Question: I am trying to get the local datetime with reference to UTC time gap and I am executing this code below.
'''
var dtString =DateTime.UtcNow.ToString(@"yyyy-MM-ddTHH\:mm\:ss.fzzz");
'''
but every time it return me an exception as

Why this exception is there, how to get this fixed?
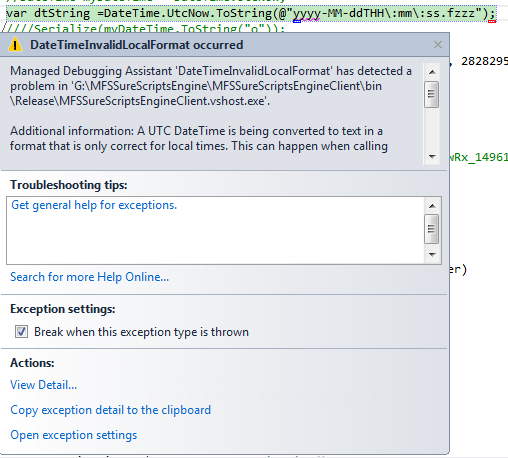
Answer: The 'z' format specifier is used to show the offset between local time and UTC time.
It does not make sense to use it with the UTC time (since it is always 0). That is why you get a warning (thanks to @HansPassant for this remark).
You can either:
Want to print the local time and the offset to the UTC ():
'''
var dtString = DateTime.Now.ToString(@"yyyy-MM-ddTHH\:mm\:ss.f zzz");
'''
Or want to print the UTC time and the local time zone (which is not common):
'''
var dtString = DateTime.UtcNow.ToString(@"yyyy-MM-ddTHH\:mm\:ss.f") + " " + DateTime.Now.ToString(@"zzz");
'''
Which is more or less equivalent to your code (as explained in @JeroenMostert <URL>:
'''
var dtString = DateTime.UtcNow.ToString(@"yyyy-MM-ddTHH\:mm\:ss.fzzz");
'''
But the resulting string is and lead to misinterpretation.
'''
"2015-02-18T12:08:15.1 +01:00"
'''
Is read as and , not and .
Also you can find more information about time zone and good examples here : <URL>